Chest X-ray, PA view. Patient: 60 years old, sex M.
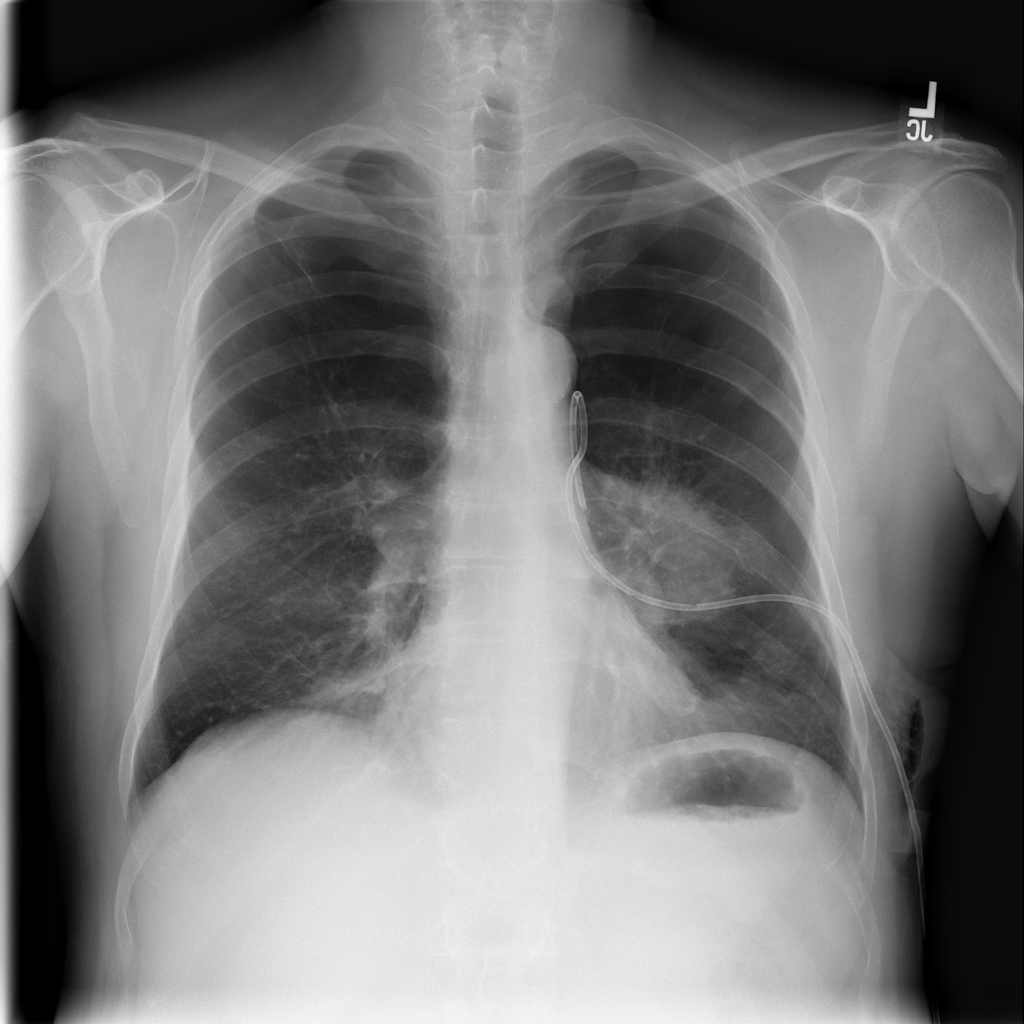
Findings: Pneumothorax